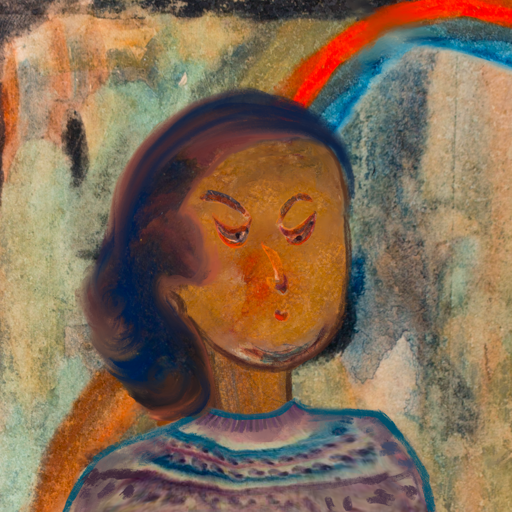
Background: Childish, Head And Neck Side: Pipe, Face Side: Hypocrite, Bust: HillGirl, Hair Side: Mother_And_Son_Son, Head Accessory: Blank, Second Necklace: Blank, Necklace: Blank, Baby: Blank